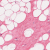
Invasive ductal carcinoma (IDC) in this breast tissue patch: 0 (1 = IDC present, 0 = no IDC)